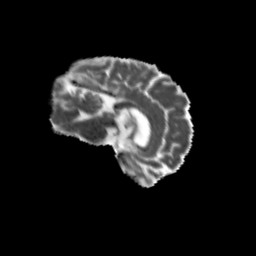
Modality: MD
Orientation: sagittal
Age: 56
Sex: male
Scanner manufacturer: siemens
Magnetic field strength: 3 T
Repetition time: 4.71 s
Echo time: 0.0906 s